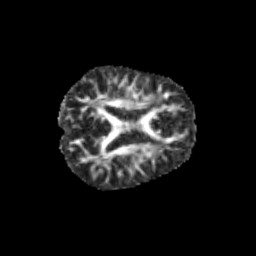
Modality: FA
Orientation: axial
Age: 11
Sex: male
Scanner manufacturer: siemens
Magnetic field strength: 3 T
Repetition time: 3.8 s
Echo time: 0.07 s